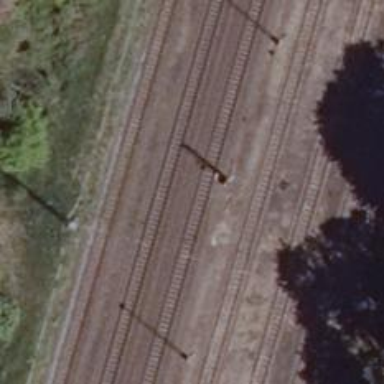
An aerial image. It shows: Railway signal.